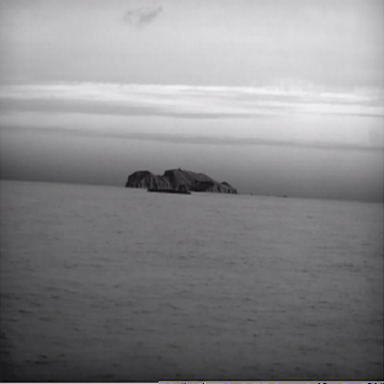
There is a liner in the infrared image.